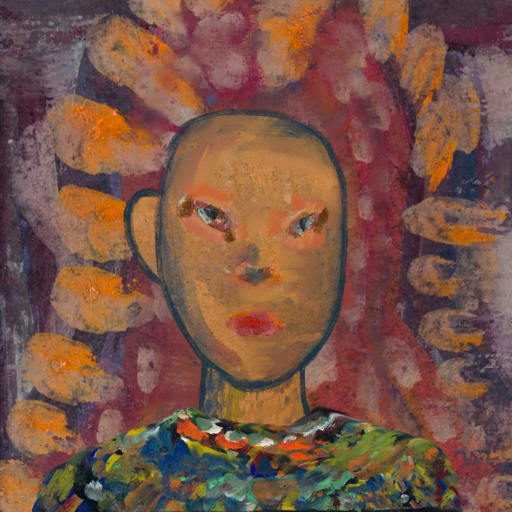
Background: Doll, Head And Neck Front: In_The_Sun, Face Front: Boggyland, Bust: An_Impression, Hair Front: Blank, Head Accessory: Blank, Second Necklace: Blank, Necklace: Blank, Baby: Blank